Question: When uninstalling an android application, or do some configuration, there will show such a horizontal progress bar, like following picture:

It's not the same style like '@android:style/Widget.ProgressBar.Horizontal'.
How to use it in my own application?
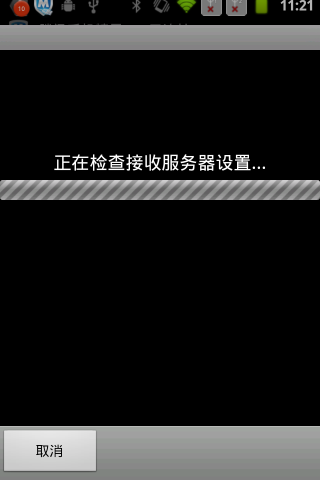
Answer: It is 'Widget.ProgressBar.Horizontal' on my phone, if I set 'android:indeterminate="true"'